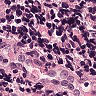
Metastatic tissue present: no